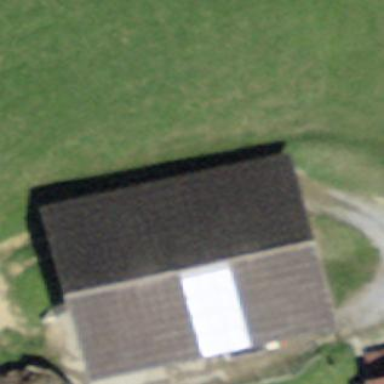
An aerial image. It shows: Rural barn.